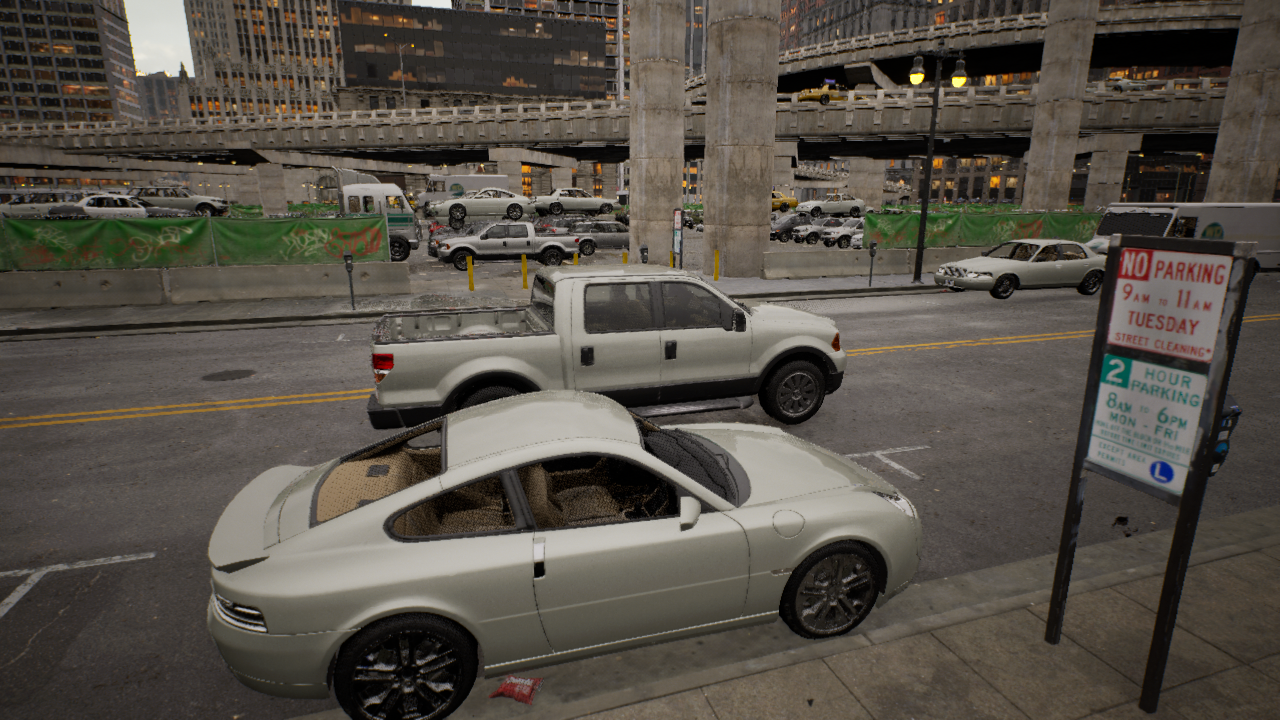
Venue: downtown
Lighting: golden hour
Vehicle rig: pickup